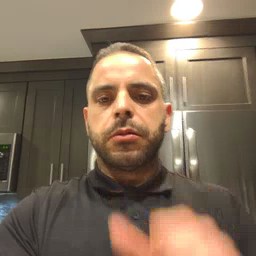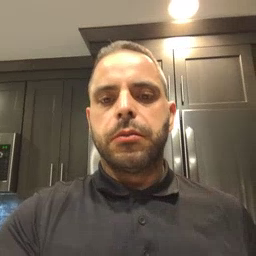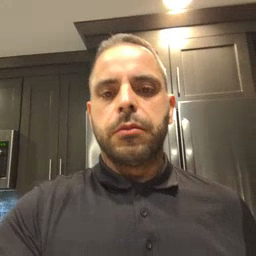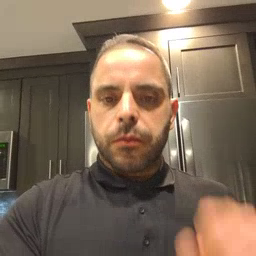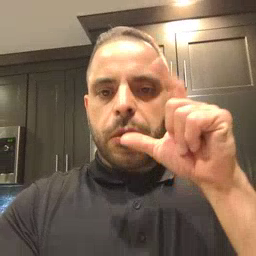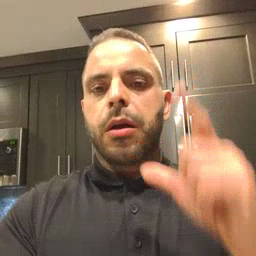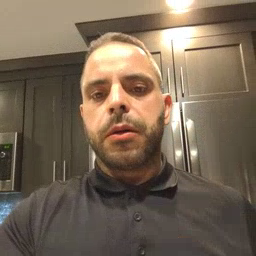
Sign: awake